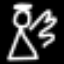
Label: angel